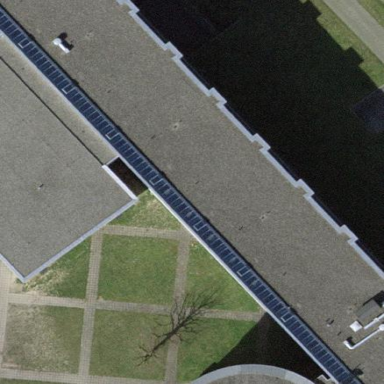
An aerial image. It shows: School building.